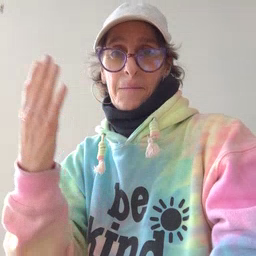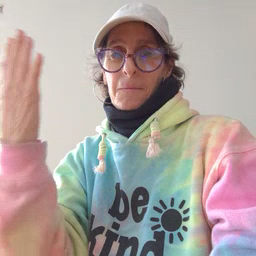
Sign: morning